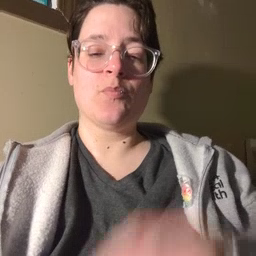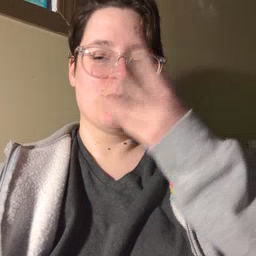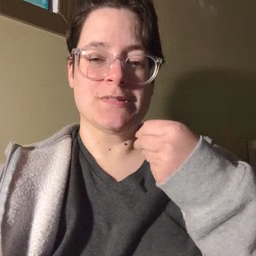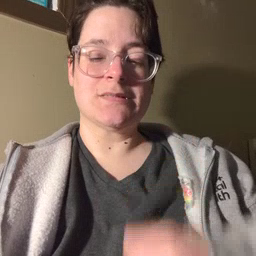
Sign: pretty